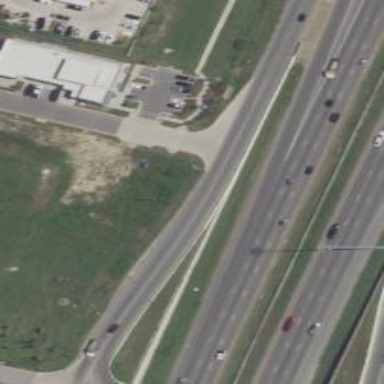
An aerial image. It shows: Secondary road with asphalt surface and frontage road.